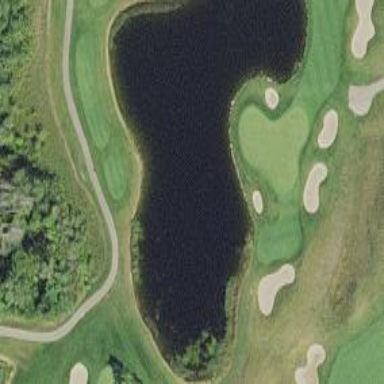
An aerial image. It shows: Picturesque scene of golf course with lateral water hazard.